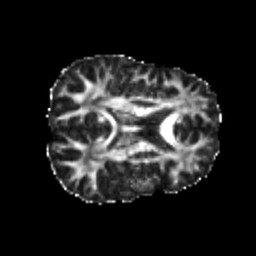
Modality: FA
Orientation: axial
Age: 24
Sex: male
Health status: healthy
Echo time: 0.074 s